Interaction volume radius: 10 \u00c5
Interaction volume height: 20 \u00c5
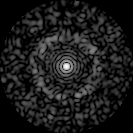
Disorder parameter: 0.8147